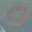
Label: 0